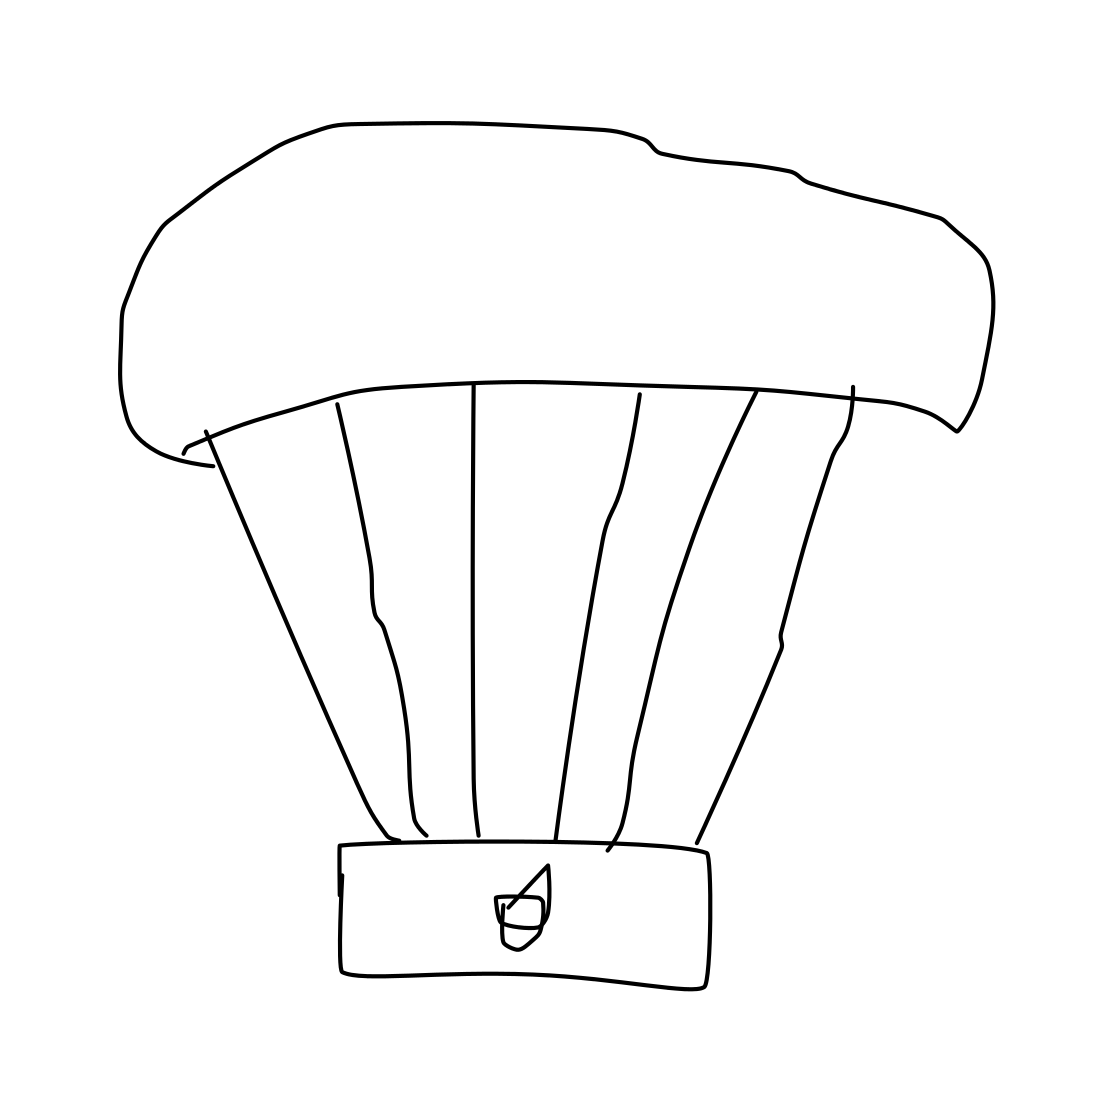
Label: parachute